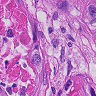
Metastatic tissue present: yes